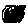
Label: car